【题型】证明题　【知识点】解析几何　【难度】medium
在平面直角坐标系 \(xOy\) 中，已知椭圆 \(\Gamma: \dfrac{x^2}{2} + y^2 = 1\)，过右焦点 \(F\) 作两条互相垂直的弦 \(AB, CD\)，设 \(AB, CD\) 中点分别为 \(M, N\).

\vspace{1em}

(1) 写出椭圆右焦点 \(F\) 的坐标及该椭圆的长轴长;

(2) 证明：直线 \(MN\) 必过定点，并求出此定点坐标;

(3) 若弦 \(AB, CD\) 的斜率均存在，求 \(\triangle FMN\) 面积的最大值.

\vspace{1em}
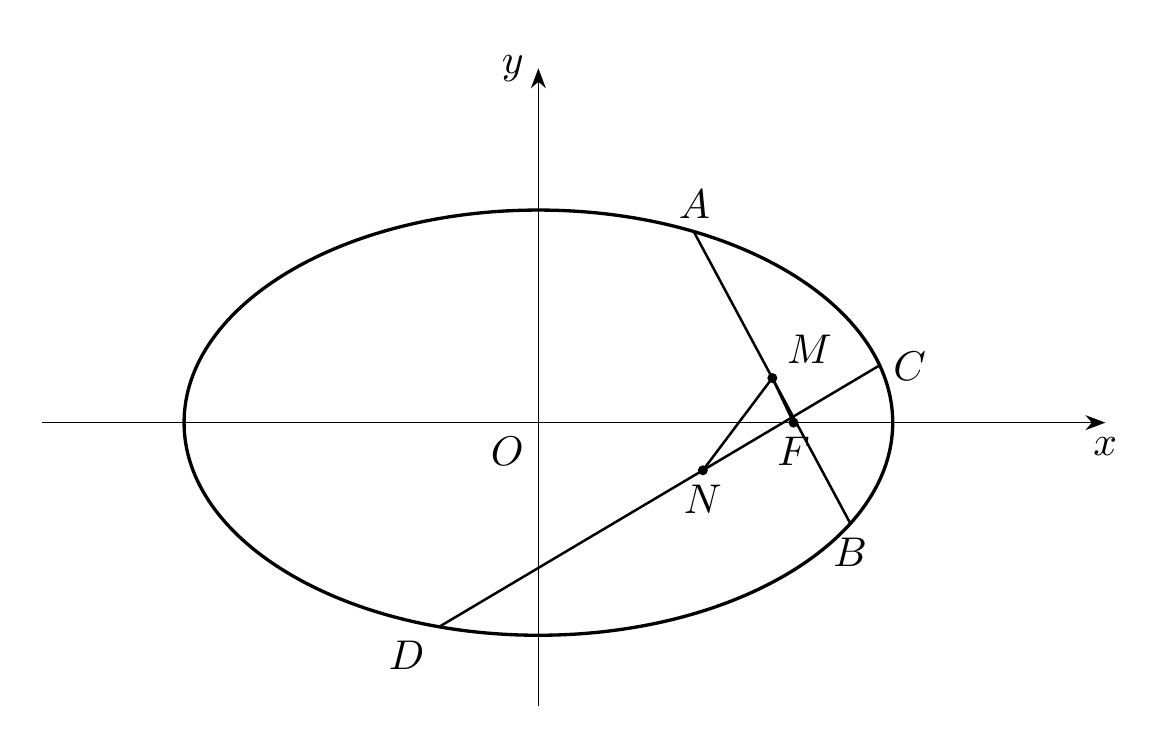
【解答】

\textbf{【答案】}
(1) 右焦点 \(F(1,0)\)，长轴长为 \(2\sqrt{2}\);
(2) 证明见解析 \(\boldsymbol{\left(\dfrac{2}{3}, 0\right)}\);
(3) \(\boldsymbol{\dfrac{1}{9}}\).

\vspace{1em}

\textbf{【分析】}
(1) 直接根据椭圆方程写出右焦点 \(F\) 的坐标及长轴长.
(2) \(AB, CD\) 斜率均存在，设直线 \(AB\) 方程为 \(y = k(x-1)\) 与椭圆方程联立求出点 \(M\) 坐标，同理得点 \(N\) 坐标，再求出直线 \(MN\) 的方程即可；再讨论 \(AB, CD\) 一条直线斜率不存在时的情况.
(3) 由 (2) 中信息求出 \(S_{\triangle FMN}\)，借助函数的单调性求出最值.

\vspace{1em}

\textbf{【详解】}
(1) 由椭圆 \(\Gamma: \dfrac{x^2}{2} + y^2 = 1\)，得长半轴长 \(a = \sqrt{2}\)，短半轴长 \(b = 1\)，半焦距 \(c = 1\)，
所以右焦点坐标 \(F(1,0)\)，长轴长为 \(2\sqrt{2}\).

\vspace{1em}

(2) 当直线 \(AB, CD\) 斜率均存在时，设 \(A(x_1,y_1), B(x_2,y_2)\)，直线 \(AB\) 方程为 \(y = k(x-1)\)，
由
\[
\begin{cases}
y = k(x-1) \\
x^2 + 2y^2 - 2 = 0
\end{cases}
\]
消去 \(y\)，得 \((1+2k^2)x^2 - 4k^2x + 2k^2 - 2 = 0\)，
则有 \(x_1 + x_2 = \dfrac{4k^2}{1+2k^2}\)，点 \(M\left(\dfrac{2k^2}{1+2k^2}, \dfrac{-k}{1+2k^2}\right)\)，
而直线 \(CD: y = -\dfrac{1}{k}(x-1)\)，同理 \(N\left(\dfrac{2}{2+k^2}, \dfrac{k}{2+k^2}\right)\)，

当 \(\dfrac{2k^2}{1+2k^2} \neq \dfrac{2}{2+k^2}\) 时，直线 \(MN\) 斜率
\[
k_{MN} = \dfrac{\dfrac{-k}{1+2k^2} - \dfrac{k}{2+k^2}}{\dfrac{2k^2}{1+2k^2} - \dfrac{2}{2+k^2}} = \dfrac{-3k}{2(k^2-1)},
\]
直线 \(MN: y - \dfrac{k}{2+k^2} = \dfrac{-3k}{2(k^2-1)}\left(x - \dfrac{2}{2+k^2}\right)\)，整理得 \(y = \dfrac{-3k}{2(k^2-1)}\left(x - \dfrac{2}{3}\right)\)，
直线 \(MN\) 恒过定点 \(\left(\dfrac{2}{3}, 0\right)\)，

当 \(\dfrac{2k^2}{1+2k^2} = \dfrac{2}{2+k^2}\)，即 \(k = \pm 1\) 时，直线 \(MN: x = \dfrac{2}{3}\) 过点 \(\left(\dfrac{2}{3}, 0\right)\)，

当 \(AB, CD\) 两条直线其中一条斜率不存在，一条直线斜率为 \(0\) 时，

不妨设 \(AB\) 斜率不存在，\(CD\) 斜率为 \(0\)，\(M(0,0)\)，\(N(1,0)\)，直线 \(MN: y = 0\) 过点 \(\left(\dfrac{2}{3}, 0\right)\)，

所以动直线 \(MN\) 过定点 \(\left(\dfrac{2}{3}, 0\right)\).

\vspace{0.5em}

\textbf{(3)} 由 (2) 知直线 \(MN\) 过定点 \(P\left(\dfrac{2}{3}, 0\right)\)，

\
\[
S_{\triangle FMN} = \frac{1}{2}|PF| \cdot \left| \frac{k}{2 + k^2} - \frac{-k}{1 + 2k^2} \right|
= \frac{1}{6} \cdot \frac{3|k|(k^2 + 1)}{2k^4 + 5k^2 + 2}
= \frac{1}{2} \cdot \frac{|k| + \frac{1}{|k|}}{2k^2 + \frac{2}{k^2} + 5}
= \frac{1}{2} \cdot \frac{|k| + \frac{1}{|k|}}{2\left(|k| + \frac{1}{|k|}\right)^2 + 1}
\]

令 \(t = |k| + \dfrac{1}{|k|} \geq 2\)，当且仅当 \(k = \pm 1\) 取等号，
\[
S_{\triangle FMN} = \dfrac{1}{2} \cdot \dfrac{t}{2t^2 + 1} = \dfrac{1}{2} \cdot \dfrac{1}{2t + \dfrac{1}{t}},
\]

函数 \(y = 2t + \dfrac{1}{t}\) 在 \([2, +\infty)\) 上单调递增，\(\left(2t + \dfrac{1}{t}\right)_{\min} = 2 \times 2 + \dfrac{1}{2} = \dfrac{9}{2}\)，

所以 \(t = 2\)，即 \(k = \pm 1\) 时，\(S_{\triangle FMN}\) 取得最大值 \(\dfrac{1}{9}\).

\vspace{0.8em}

\textbf{【点睛】} 思路点睛：圆锥曲线中的几何图形面积范围或最值问题，可以以直线的斜率、横(纵)截距、图形上动点的横(纵)坐标为变量，建立函数关系求解作答.